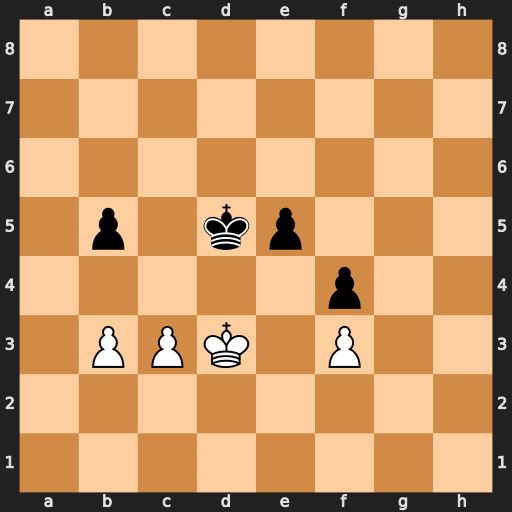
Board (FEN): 8/8/8/1p1kp3/5p2/1PPK1P2/8/8
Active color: w
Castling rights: -
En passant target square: -
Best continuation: c4+ bxc4+ bxc4+